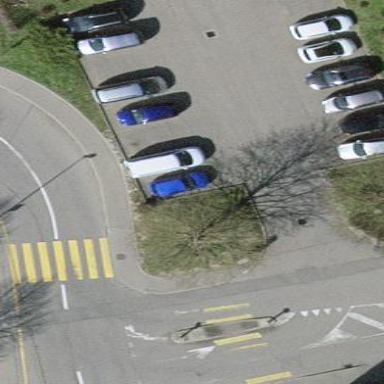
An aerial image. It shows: Parking area with asphalt surface.